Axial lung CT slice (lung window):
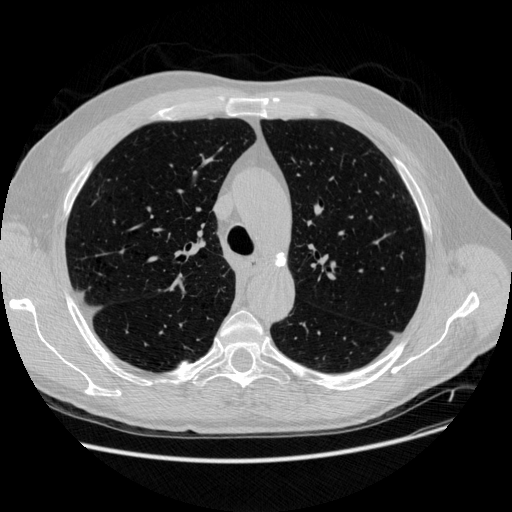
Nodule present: no